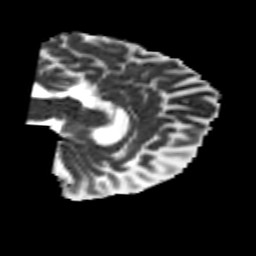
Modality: MD
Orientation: sagittal
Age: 27
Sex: male
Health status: healthy
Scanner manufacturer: siemens
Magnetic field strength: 3 T
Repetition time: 10.8 s
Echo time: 0.082 s